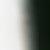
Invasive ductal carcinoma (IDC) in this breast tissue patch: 0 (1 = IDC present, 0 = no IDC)